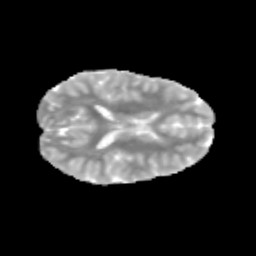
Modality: MD
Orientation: axial
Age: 10
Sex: female
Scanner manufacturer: siemens
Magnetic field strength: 3 T
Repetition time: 3.8 s
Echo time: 0.07 s